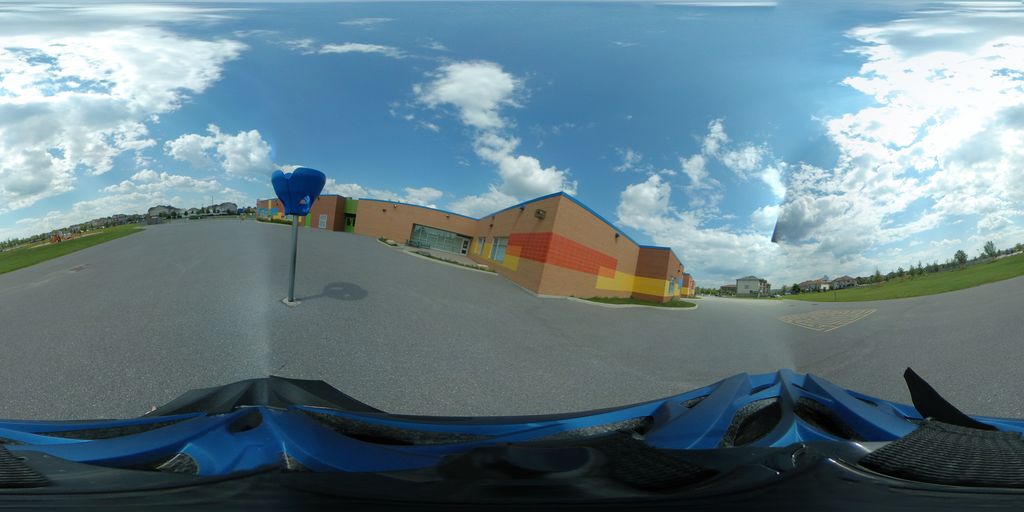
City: ottawa-gatineau